Aerial crown-view tile of a tropical tree (Barro Colorado Island, Panama), acquired 20250217:
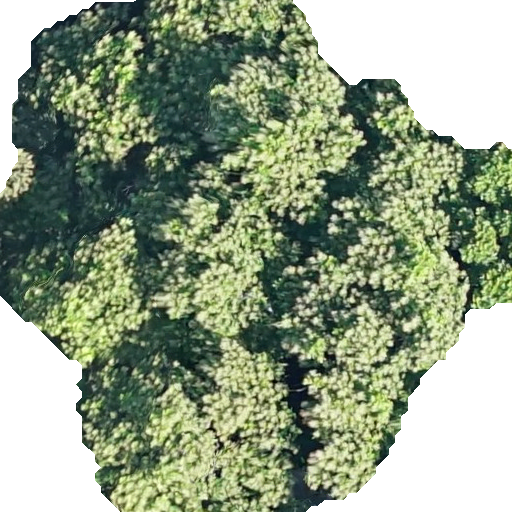
Species: Anacardium excelsum
GBIF accepted scientific name: Anacardium excelsum
Crown area: 323.985 m²